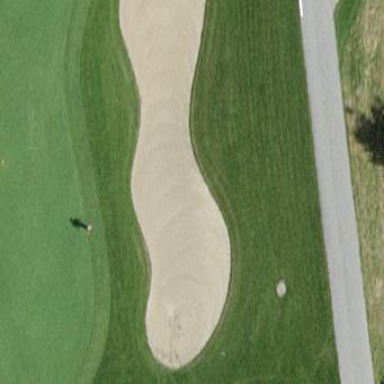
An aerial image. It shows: Golf bunker.